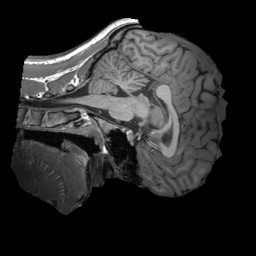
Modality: T1w
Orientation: sagittal
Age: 20
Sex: male
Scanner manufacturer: siemens
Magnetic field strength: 3 T
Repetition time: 2.3 s
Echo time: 0.00232 s